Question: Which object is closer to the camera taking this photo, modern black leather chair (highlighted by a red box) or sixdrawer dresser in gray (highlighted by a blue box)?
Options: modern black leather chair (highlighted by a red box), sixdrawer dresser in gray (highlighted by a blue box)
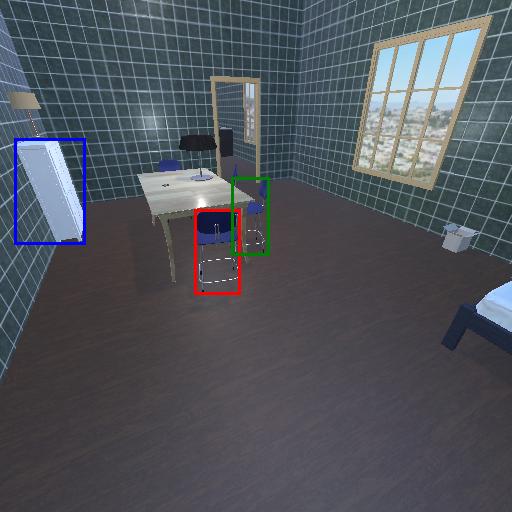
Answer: modern black leather chair (highlighted by a red box)